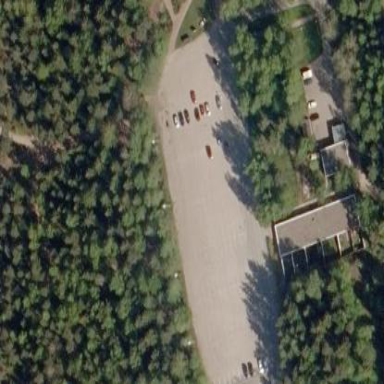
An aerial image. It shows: Parking lot with asphalt surface.